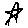
Label: star